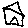
Label: house